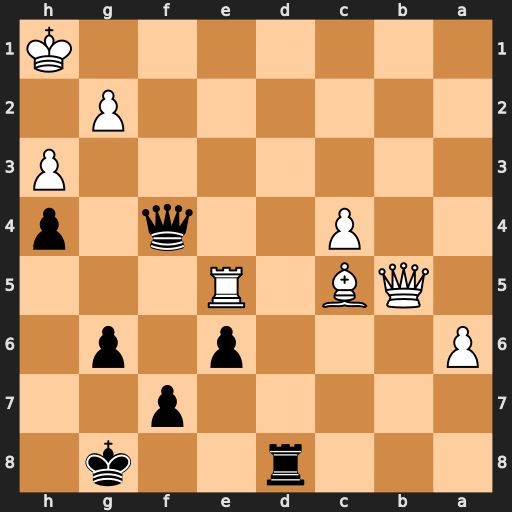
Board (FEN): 3r2k1/5p2/P3p1p1/1QB1R3/2P2q1p/7P/6P1/7K
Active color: b
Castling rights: -
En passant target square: -
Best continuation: Rd1+ Bg1 Qf2